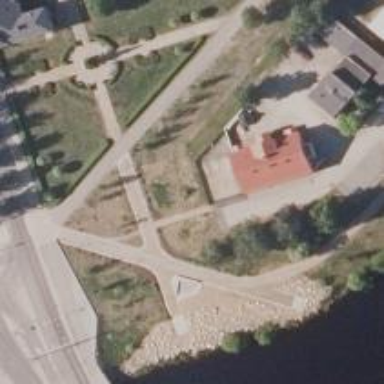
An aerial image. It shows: Crossing on the cycleway.